Question: I am using Air date picker, How to change time format to 24h?
<URL>
Only see 12h format in my case,

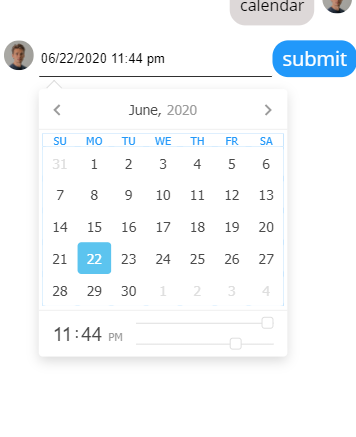
Answer: just remove 'aa' or 'AA' in your time format <URL>
'''
<div class="datepicker-here" data-timepicker="true" data-time-format='hh:ii'></div>
'''